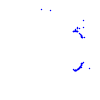
Particle: kaon